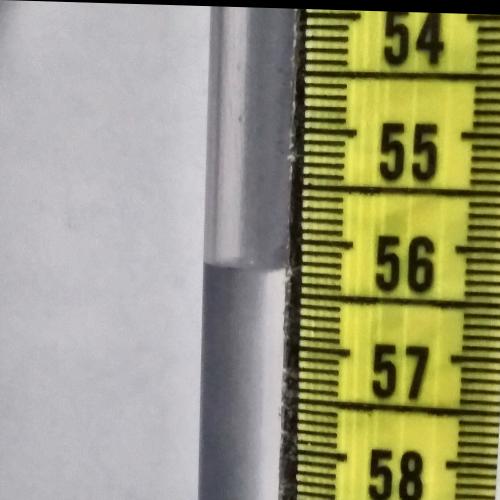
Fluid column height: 56.3 cm